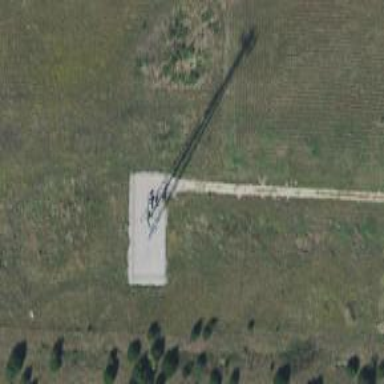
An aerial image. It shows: Communication mast tower.